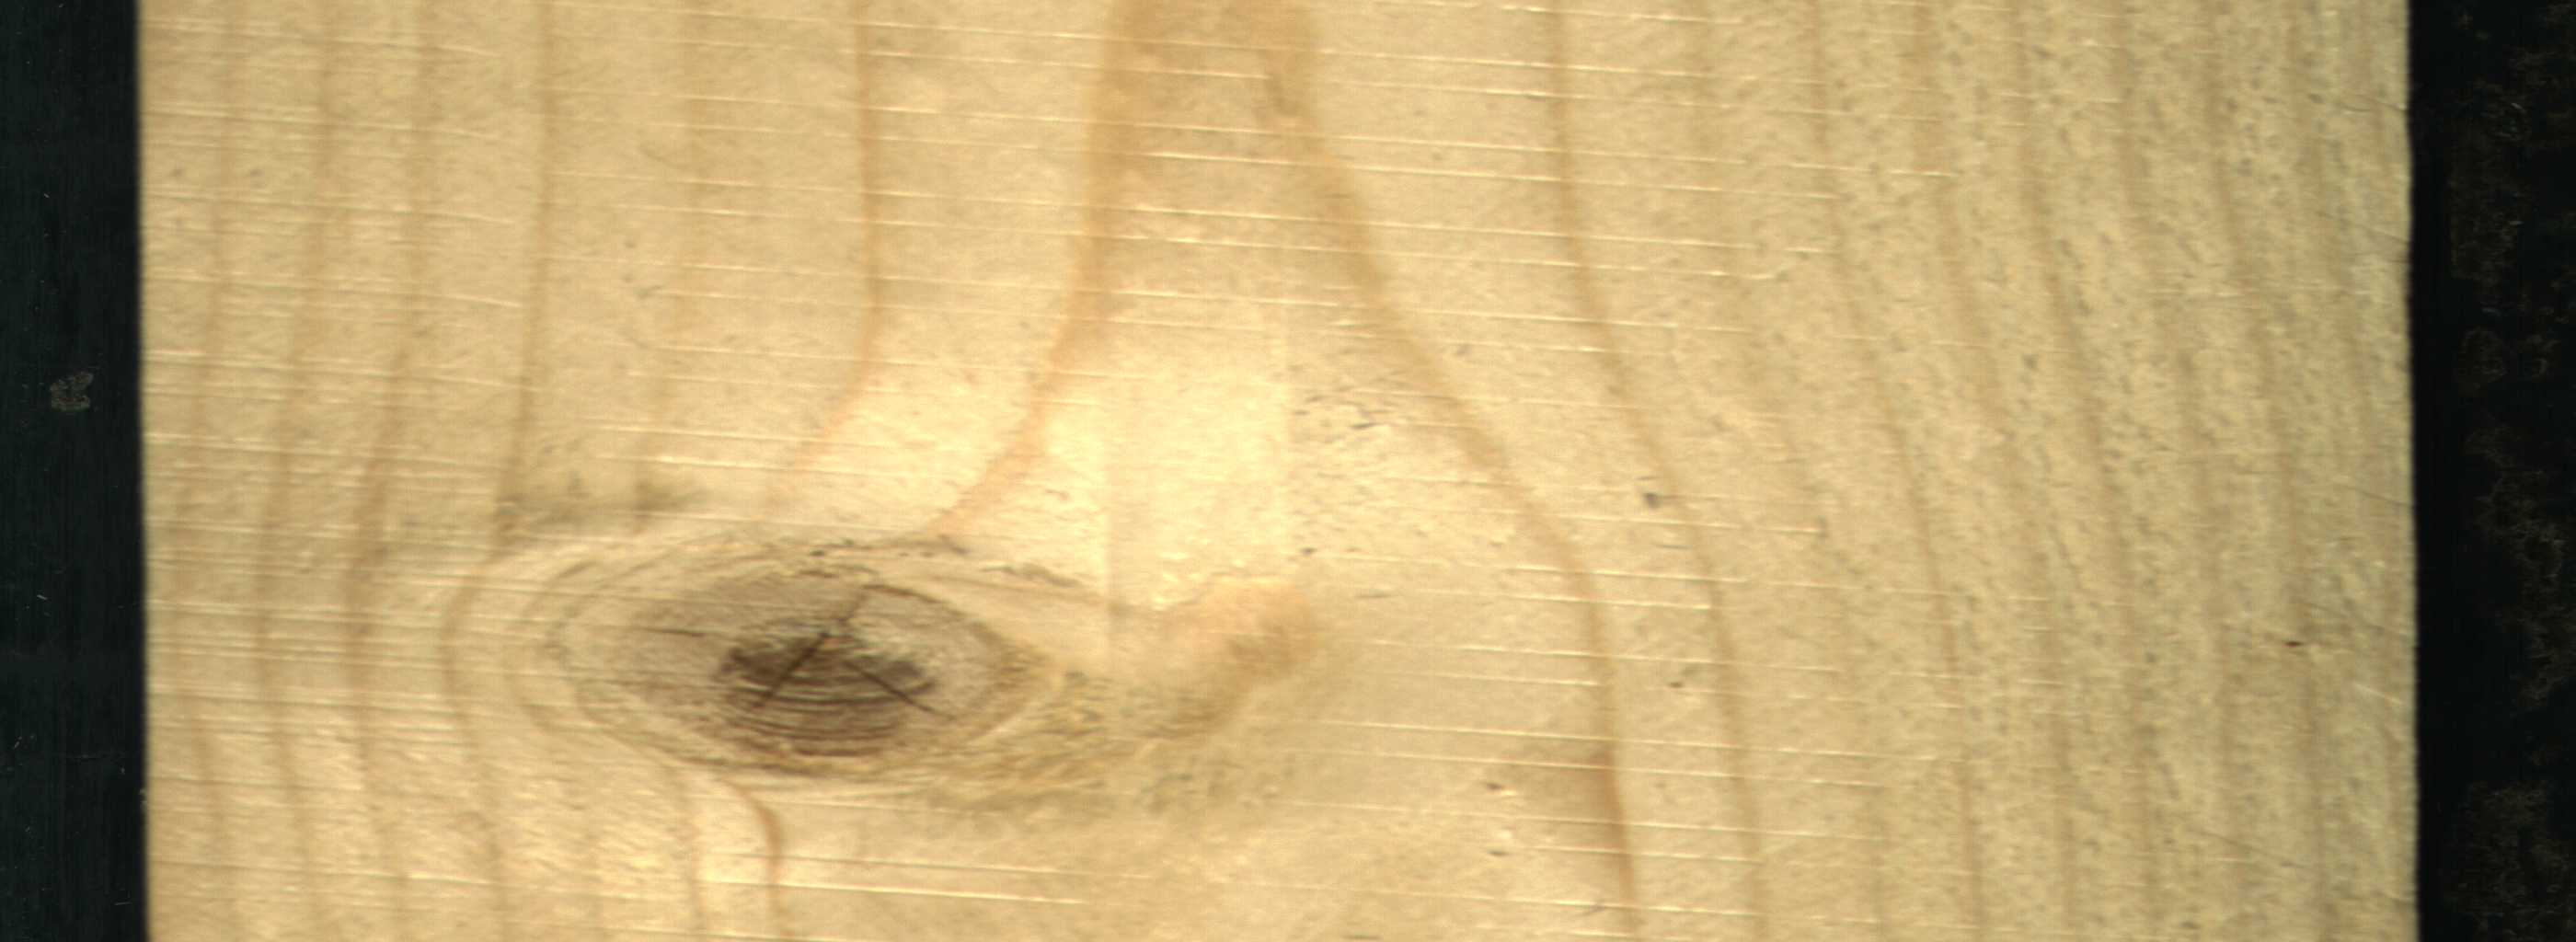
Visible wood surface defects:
knot_with_crack